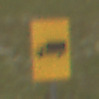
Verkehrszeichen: KFZZulaessigeGesamtmasse3Komma5TOhnePfeilsymbol
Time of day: Midday
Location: Outdoor (Nature)
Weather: Overcast
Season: NotSpecified
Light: Natural